Question: I am wanting to know if there is a way to hide a View inside of a Panel until the partial update is executed?
Basically, I have a View inside of a Panel on my custom control, and the panel is set on partial update. The Partial Update element/ID is button 4, which is the blue button on my screen shot. After clicking that button, I would like to display the view that is inside the panel below.

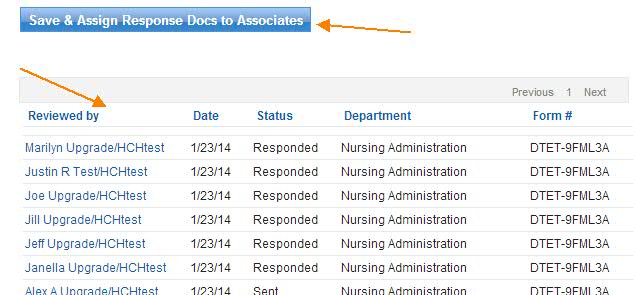
Answer: So you mean, the viewPanel should be hidden and only become visible after the button has been clicked?
In that case you could probably try to bind the viewPanel's rendered property to a requestScope variable, which you set through the button's code:
a. pre-set the scope-var ("showContainer") to 'false', e.g. through beforePageLoad event
b. the elements to be hidden/shown are inside another panel (id="outerContainer")
c. the inner panel (id="innerContainer") has its rendered property bound to the scope var, so initially it is not rendered
d. button sets the var to 'true' and performs a partial refresh on outerContainer >> id.innerContainer is rendered now
'''
<xp:view xmlns:xp="http://www.ibm.com/xsp/core">
<xp:this.beforePageLoad><![CDATA[#{javascript:requestScope.put("showContainer", false)}]]></xp:this.beforePageLoad>
<xp:button
value="Do something"
id="button1">
<xp:eventHandler
event="onclick"
submit="true"
refreshMode="partial"
refreshId="outerContainer">
<xp:this.action><![CDATA[#{javascript:requestScope.put("showContainer", true)}]]></xp:this.action>
</xp:eventHandler>
</xp:button>
<xp:panel id="outerContainer">
<xp:panel id="innerContainer">
<xp:this.rendered><![CDATA[#{javascript:requestScope.get("showContainer")}]]></xp:this.rendered>
<xp:label
value="something inside the container"
id="label1">
</xp:label>
</xp:panel>
</xp:panel>
</xp:view>
'''
requestScope might not be the right object for your usecase...
Your button code also could set the scope var based on some additional logic; it did something like that once on a full text search: the result panel including the list of resulting docs would only be shown if there were any hits at all; if nothing was found an according message would be dsiplayed (i.e. rendered) instead.